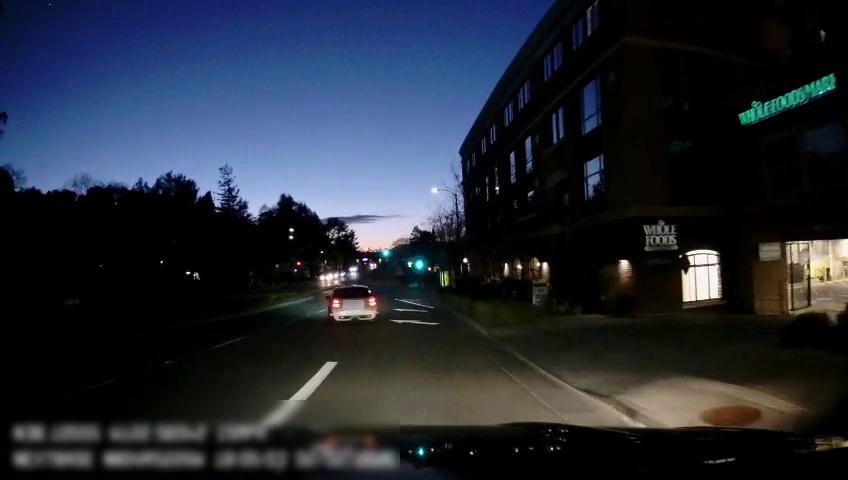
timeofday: Dusk/Dawn/Twilight
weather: Other
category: Drivable Space
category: Drivable Space
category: Vehicles | SUV
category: Lanes | Alternate Lane
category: Lanes | Alternate Lane